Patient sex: M
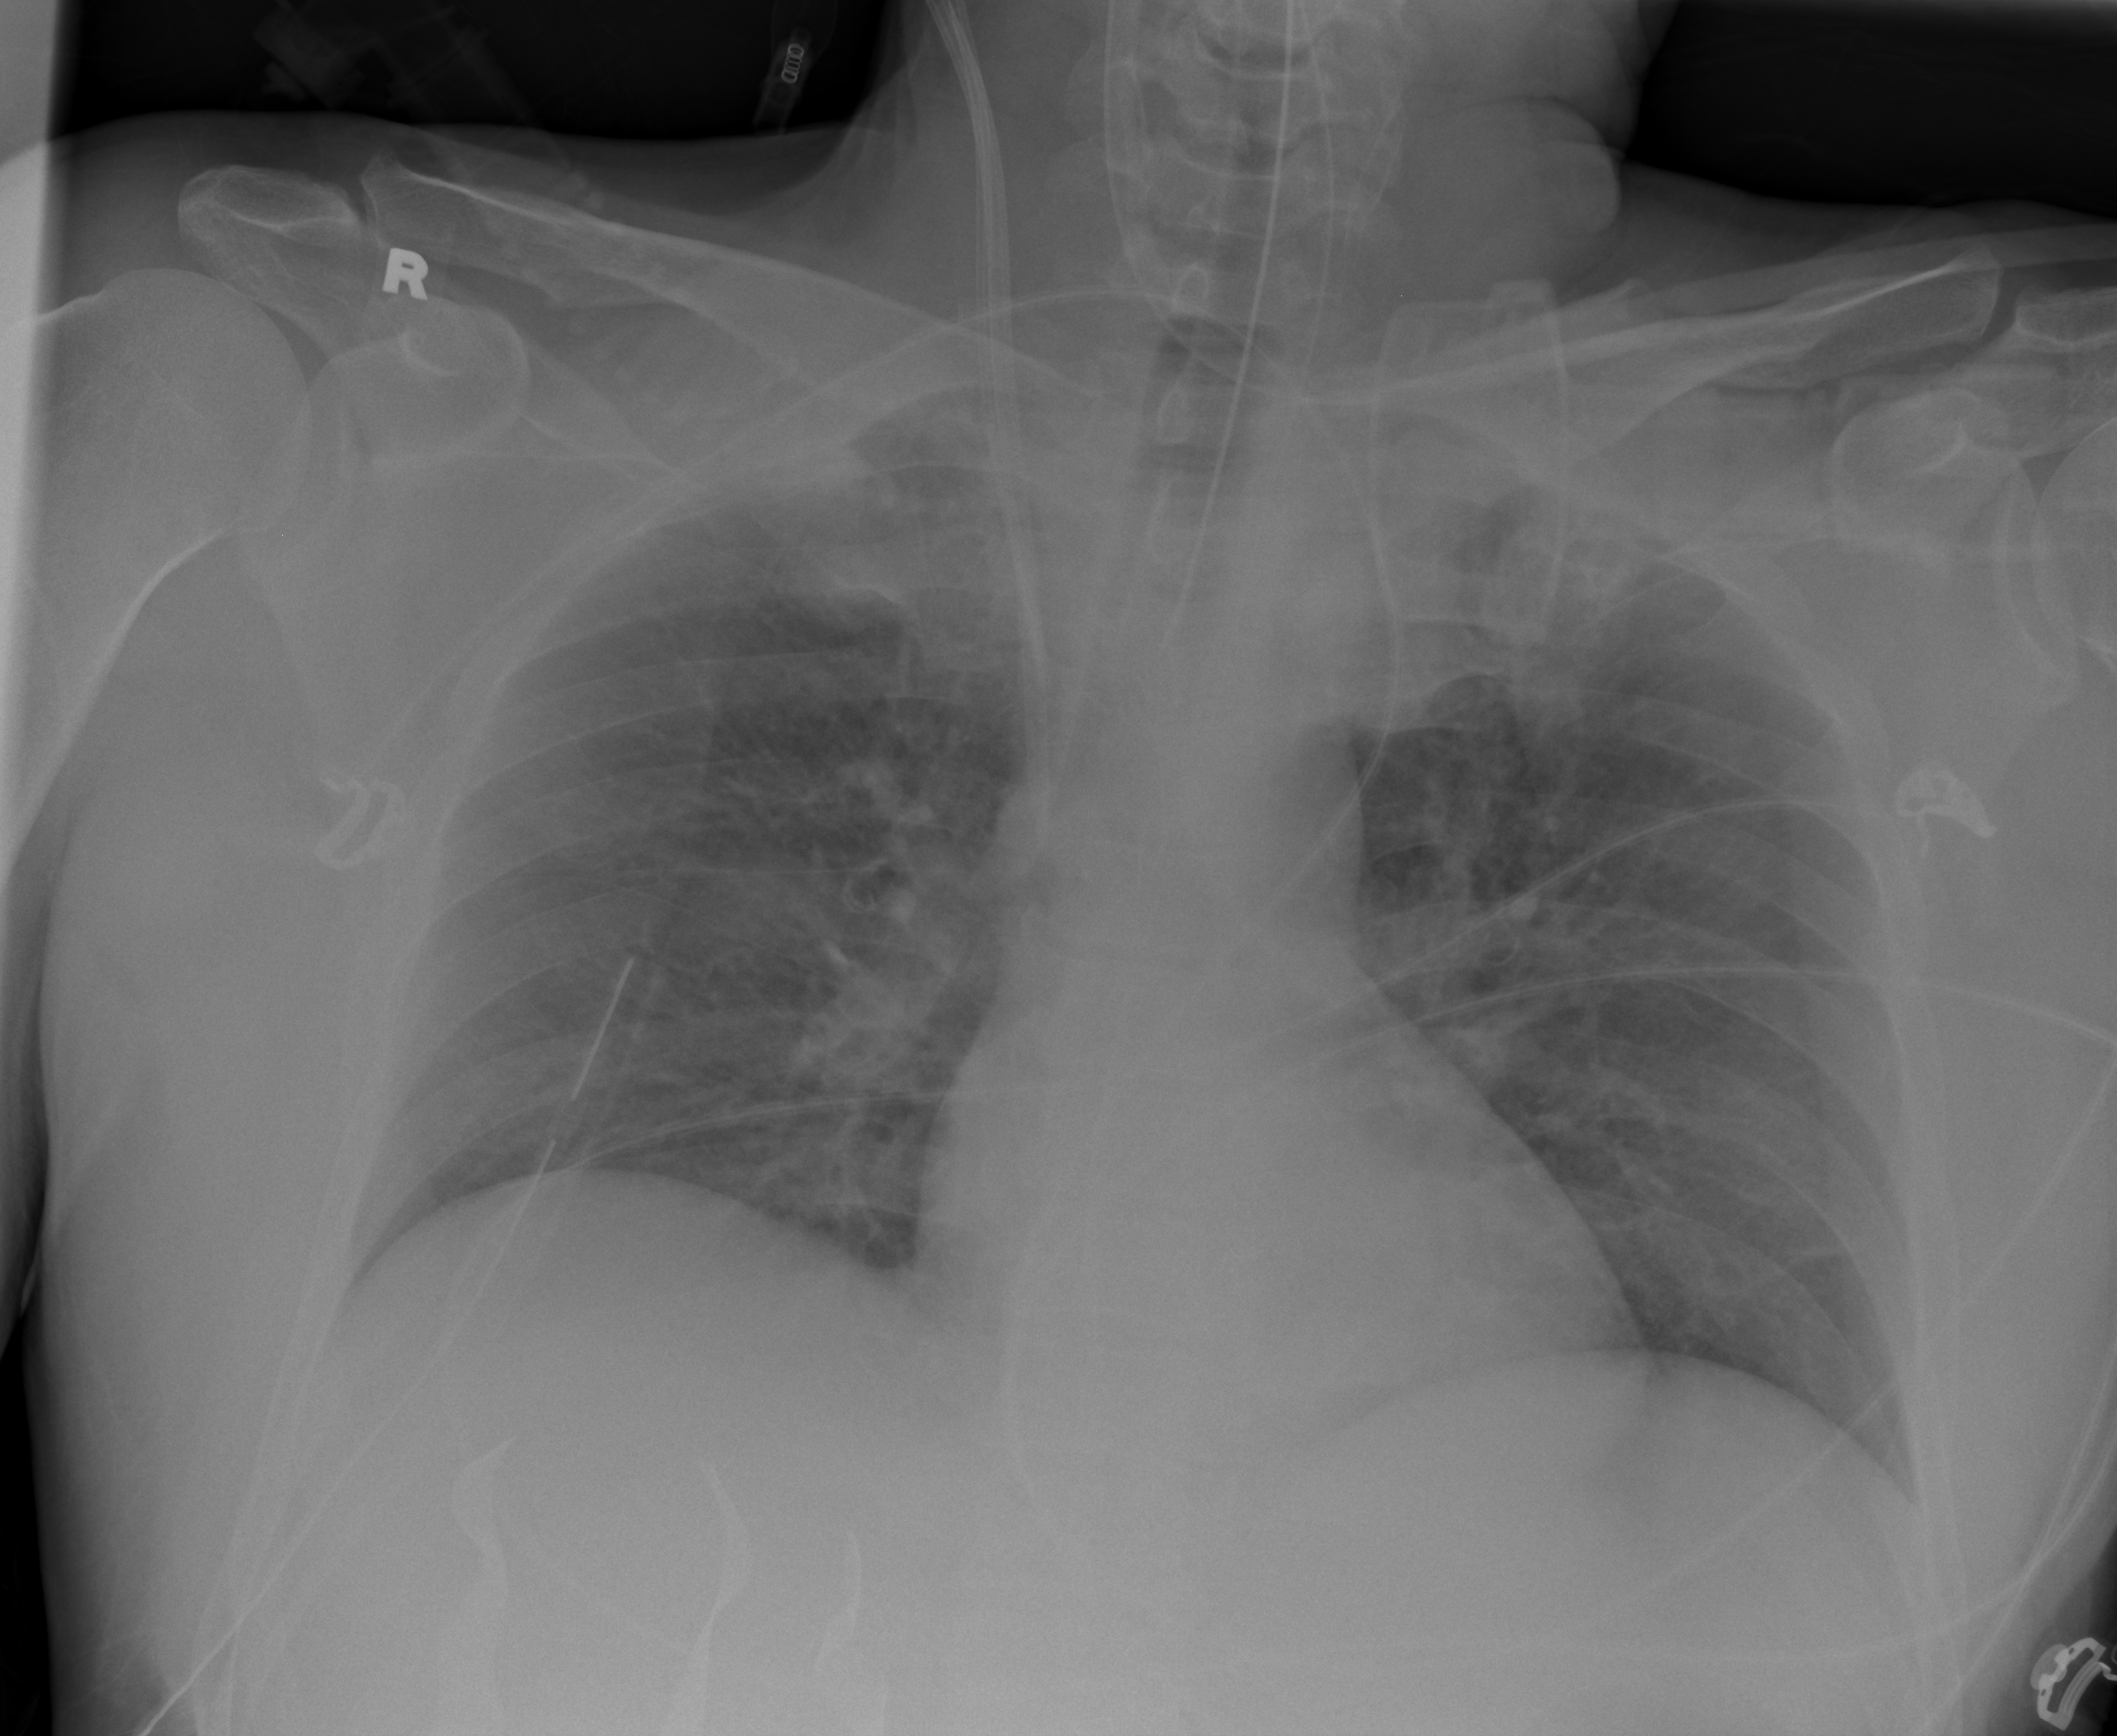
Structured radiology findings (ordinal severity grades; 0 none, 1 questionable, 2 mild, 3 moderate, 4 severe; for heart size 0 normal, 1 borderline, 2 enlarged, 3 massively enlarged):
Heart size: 0
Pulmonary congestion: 0
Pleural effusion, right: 0
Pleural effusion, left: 0
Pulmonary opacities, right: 0
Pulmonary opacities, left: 0
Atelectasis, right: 0
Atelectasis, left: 0